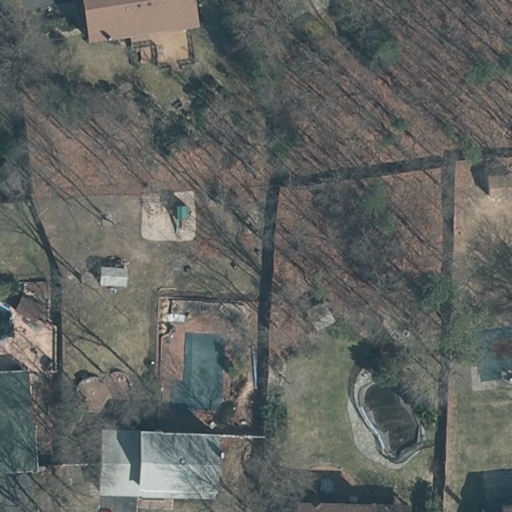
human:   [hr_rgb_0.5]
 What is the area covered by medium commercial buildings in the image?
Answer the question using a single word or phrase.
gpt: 0m2

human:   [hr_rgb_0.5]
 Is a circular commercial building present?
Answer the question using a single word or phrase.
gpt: no

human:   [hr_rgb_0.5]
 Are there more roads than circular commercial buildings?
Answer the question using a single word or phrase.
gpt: no

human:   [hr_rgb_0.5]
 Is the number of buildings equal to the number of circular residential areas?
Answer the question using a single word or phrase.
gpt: no

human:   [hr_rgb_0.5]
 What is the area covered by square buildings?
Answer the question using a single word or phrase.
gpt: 0m2

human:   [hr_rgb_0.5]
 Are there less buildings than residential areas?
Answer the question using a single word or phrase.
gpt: no

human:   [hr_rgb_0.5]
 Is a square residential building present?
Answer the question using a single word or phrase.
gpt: no

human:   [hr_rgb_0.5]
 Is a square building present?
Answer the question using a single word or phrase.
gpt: no

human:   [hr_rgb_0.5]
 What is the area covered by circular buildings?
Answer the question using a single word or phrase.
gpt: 0m2

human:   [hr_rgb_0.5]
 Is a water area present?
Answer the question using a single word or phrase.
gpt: no

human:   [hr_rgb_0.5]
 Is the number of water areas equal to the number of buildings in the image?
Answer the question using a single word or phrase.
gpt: no

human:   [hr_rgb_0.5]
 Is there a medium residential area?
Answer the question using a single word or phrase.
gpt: no

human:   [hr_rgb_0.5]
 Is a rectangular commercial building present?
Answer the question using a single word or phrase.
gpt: no

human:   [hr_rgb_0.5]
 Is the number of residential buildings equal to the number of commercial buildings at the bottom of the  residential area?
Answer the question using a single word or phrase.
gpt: no

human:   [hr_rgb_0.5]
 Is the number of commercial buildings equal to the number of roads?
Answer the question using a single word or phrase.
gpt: yes

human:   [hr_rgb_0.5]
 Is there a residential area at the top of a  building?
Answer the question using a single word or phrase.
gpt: yes

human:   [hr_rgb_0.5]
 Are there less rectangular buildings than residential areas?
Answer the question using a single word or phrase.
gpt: no

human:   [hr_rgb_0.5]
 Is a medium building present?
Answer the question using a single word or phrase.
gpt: yes

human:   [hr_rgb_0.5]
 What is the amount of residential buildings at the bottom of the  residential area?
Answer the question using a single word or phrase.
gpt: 5

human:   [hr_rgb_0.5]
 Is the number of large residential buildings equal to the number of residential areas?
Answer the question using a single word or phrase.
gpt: no

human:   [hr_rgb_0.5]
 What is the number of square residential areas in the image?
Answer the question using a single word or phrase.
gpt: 0

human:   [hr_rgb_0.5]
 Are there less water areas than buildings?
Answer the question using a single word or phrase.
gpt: yes

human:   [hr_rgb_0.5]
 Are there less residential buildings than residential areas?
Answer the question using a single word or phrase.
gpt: no

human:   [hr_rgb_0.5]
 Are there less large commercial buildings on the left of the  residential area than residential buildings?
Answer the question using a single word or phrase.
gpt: yes

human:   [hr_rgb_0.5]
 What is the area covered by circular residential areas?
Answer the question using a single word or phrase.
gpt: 0m2

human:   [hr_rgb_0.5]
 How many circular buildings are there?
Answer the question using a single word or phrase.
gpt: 0

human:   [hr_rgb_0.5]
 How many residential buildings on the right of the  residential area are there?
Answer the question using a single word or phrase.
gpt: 5

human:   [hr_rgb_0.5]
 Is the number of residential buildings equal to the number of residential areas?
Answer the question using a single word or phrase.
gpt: no

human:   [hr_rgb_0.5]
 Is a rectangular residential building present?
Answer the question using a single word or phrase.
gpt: yes

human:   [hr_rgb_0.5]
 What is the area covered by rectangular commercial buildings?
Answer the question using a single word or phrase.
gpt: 0m2

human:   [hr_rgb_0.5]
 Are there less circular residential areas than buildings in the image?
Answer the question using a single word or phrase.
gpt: yes

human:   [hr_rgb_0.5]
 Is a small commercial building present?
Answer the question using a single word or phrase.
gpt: no

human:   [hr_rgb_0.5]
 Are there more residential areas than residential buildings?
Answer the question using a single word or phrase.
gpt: no

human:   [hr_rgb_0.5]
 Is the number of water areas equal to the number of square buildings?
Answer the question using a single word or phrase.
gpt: yes

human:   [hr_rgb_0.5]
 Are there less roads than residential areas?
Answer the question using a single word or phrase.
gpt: yes

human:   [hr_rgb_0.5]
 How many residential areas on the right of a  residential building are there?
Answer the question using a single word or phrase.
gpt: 0